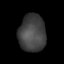
Tissue: lung
Cell type: T cells
Senescence score: 0.219
Nuclear area (px): 981
Mean DAPI intensity: 66.712